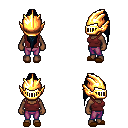
a pixel art fantasy rpg character, female body template, human, dark skin, maroon pirate shirt, magenta pants, raven extra-long topknot hairstyle, gold helm, brown slippers, four views (front, back, left, right), 2x2 character sprite sheet, small pixel art, hard edges, no anti-aliasing